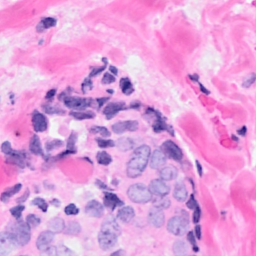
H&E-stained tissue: Breast